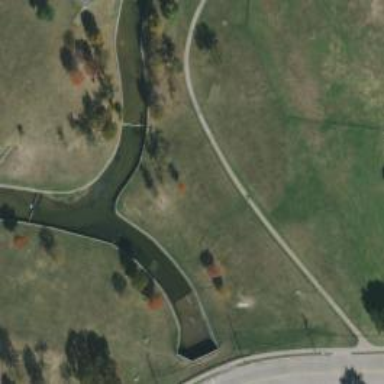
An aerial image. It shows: Disc golf basket.